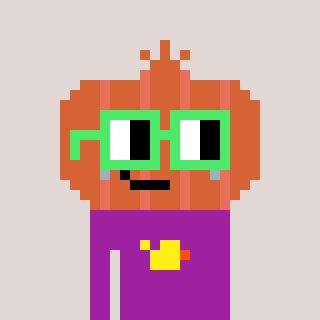
a pixel art character with square light green glasses, a onion-shaped head and a magenta-colored body on a warm background